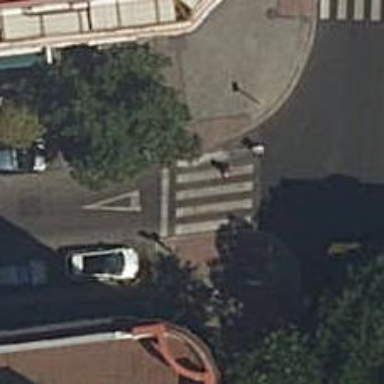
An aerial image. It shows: Crossing with traffic signals.